Interaction volume radius: 10 \u00c5
Interaction volume height: 15 \u00c5
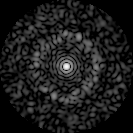
Disorder parameter: 0.8541